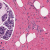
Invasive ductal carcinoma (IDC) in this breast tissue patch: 0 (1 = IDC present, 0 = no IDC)